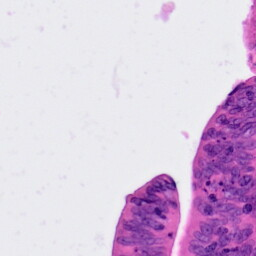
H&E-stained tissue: Colon